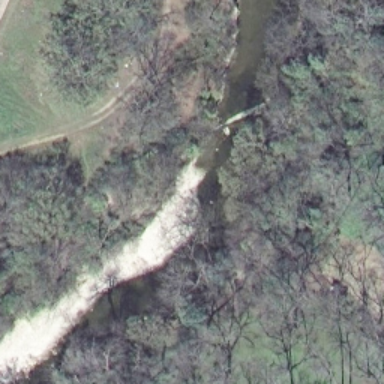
It is a river with dense forest on both banks of the river .